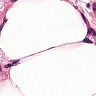
Metastatic tissue present: no